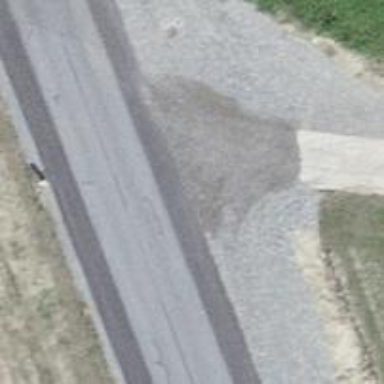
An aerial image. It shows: Unmarked road crossing.